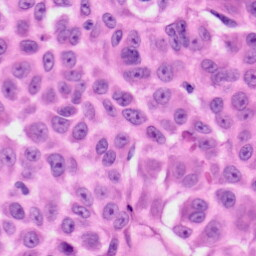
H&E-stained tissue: Skin